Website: apple
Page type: payment
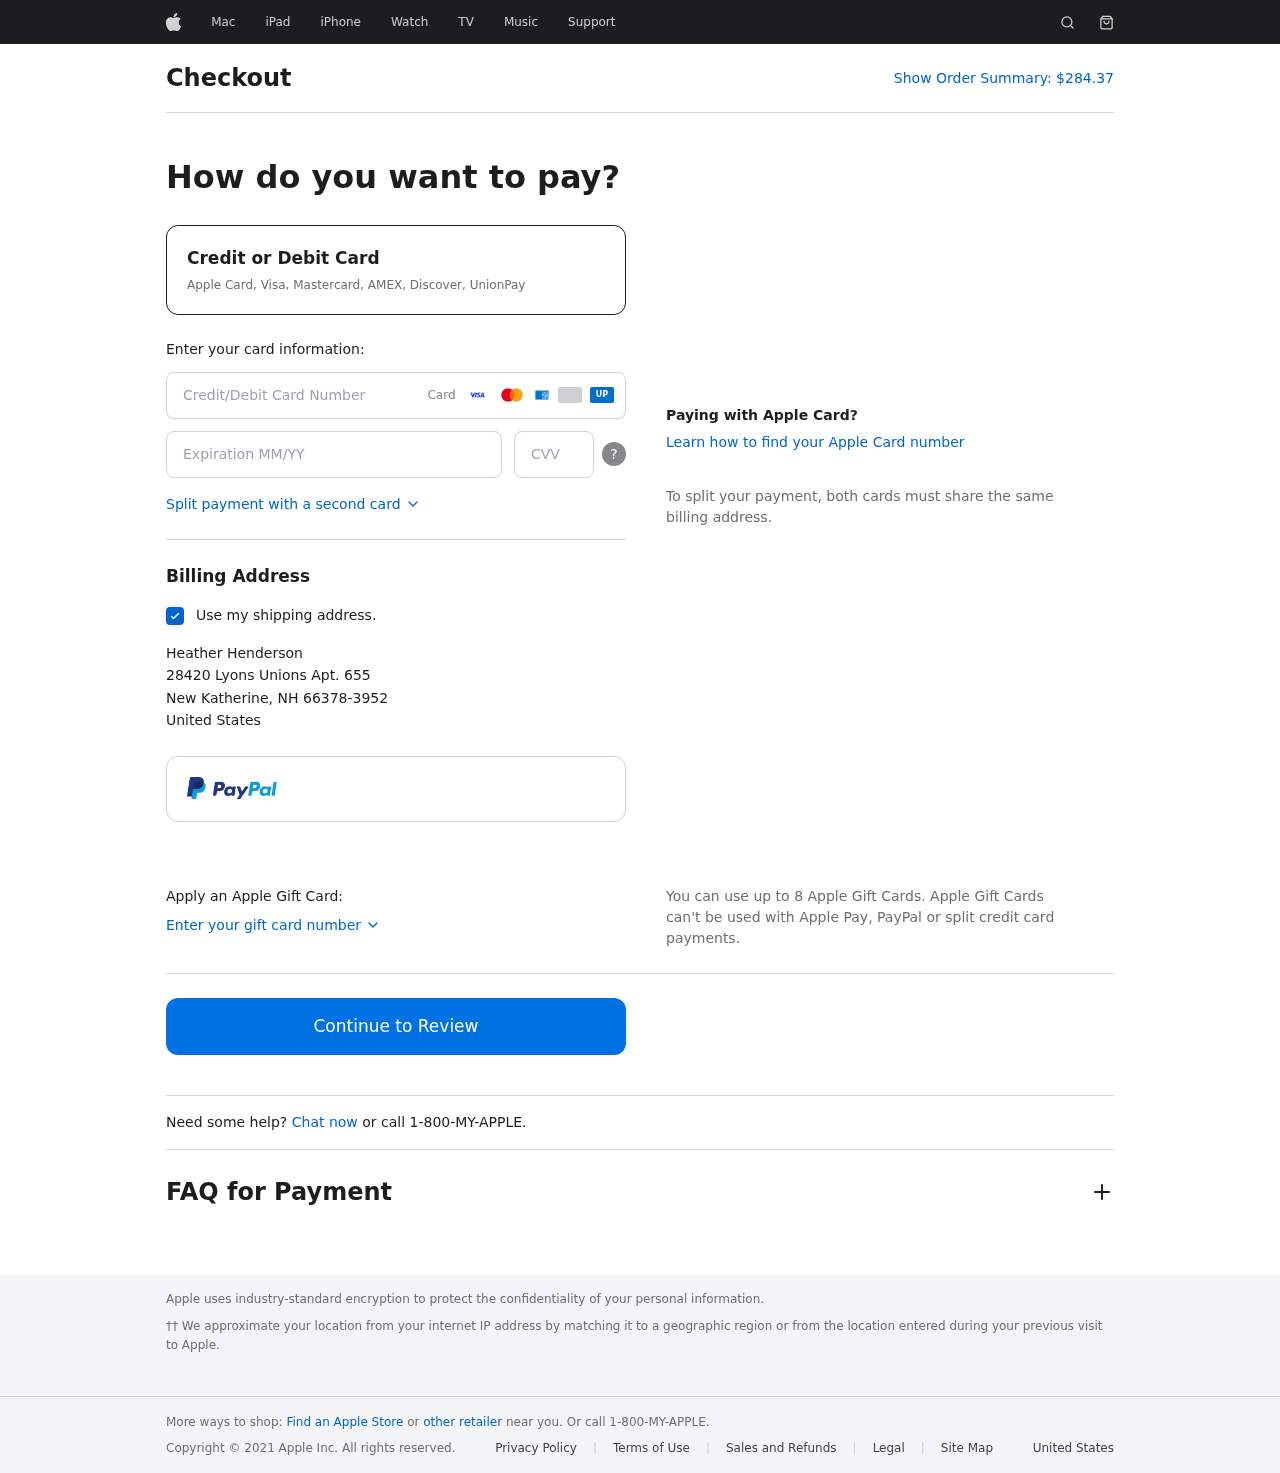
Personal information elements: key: PII_CARD_CVV
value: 415
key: PII_CARD_EXPIRY
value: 10/30
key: PII_CARD_NUMBER
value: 4732 5532 9313 7878
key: PII_CITY
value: New Katherine
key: PII_COUNTRY
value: United States
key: PII_FULLNAME
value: Heather Henderson
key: PII_POSTCODE_FULL
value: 66378-3952
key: PII_STATE_ABBR
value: NH
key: PII_STREET
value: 28420 Lyons Unions Apt. 655
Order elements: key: ORDER_TOTAL
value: $284.37